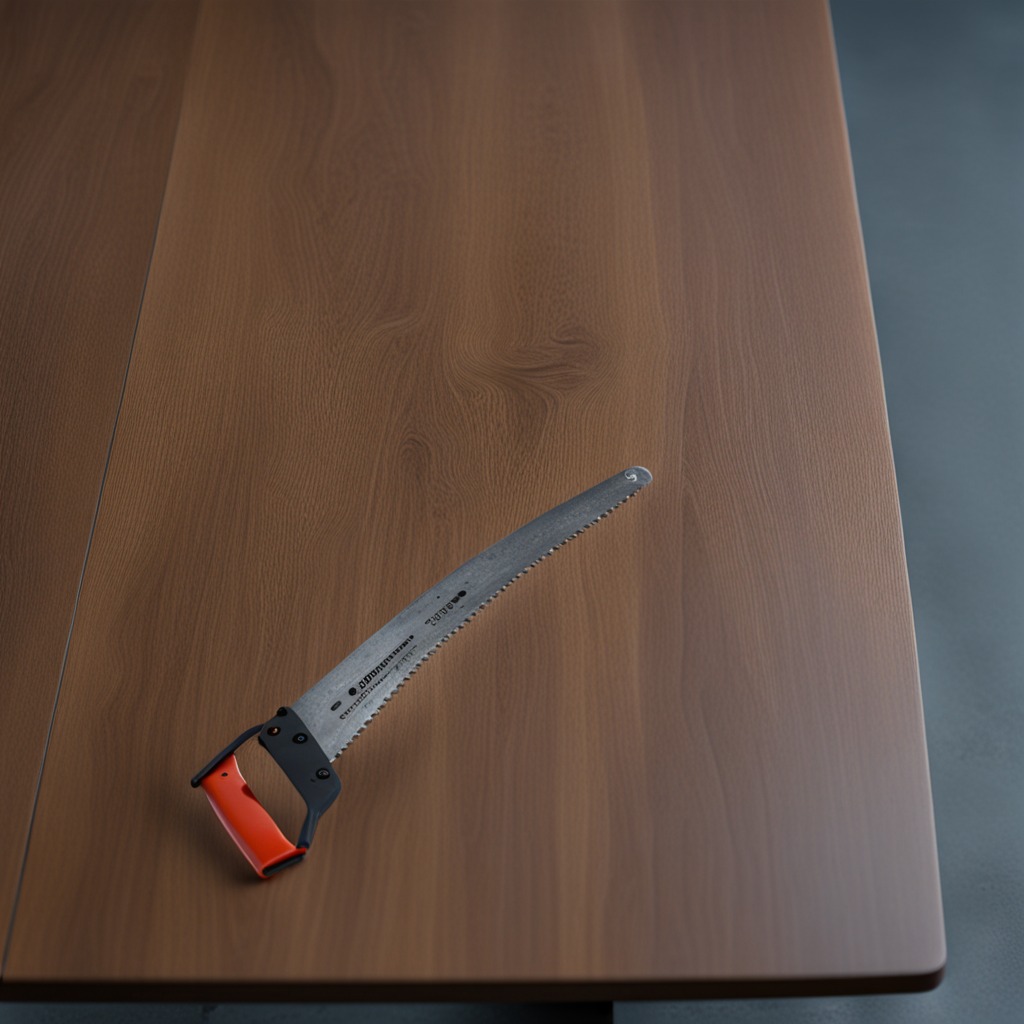
A metal saw is lying on the old table.